Question: I have a java application and want to create a runnable JAR file. I cannot see the runnable JAR file option on export dialog box in my eclipse. Do I need to download something or change the setting in order to see this option? If so, would you tell me how to do it. thanks in advance

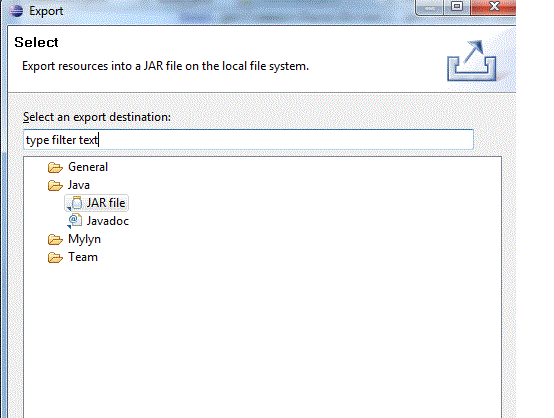
Answer: Try a newer version. R3.3.2 was 6 years ago, and it may very well have not even had that feature yet.